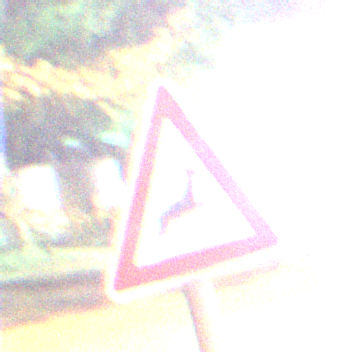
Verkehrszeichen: WildwechselLinks
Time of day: Night
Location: Outdoor (Suburban)
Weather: PartlyCloudy
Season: NotSpecified
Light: Artificial